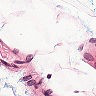
Metastatic tissue present: no